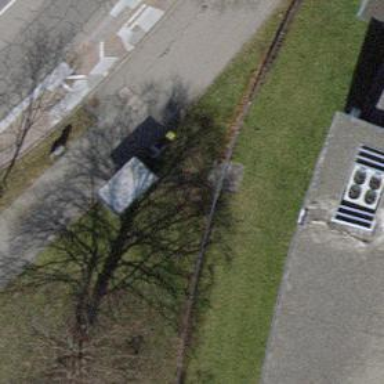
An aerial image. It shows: Post box.